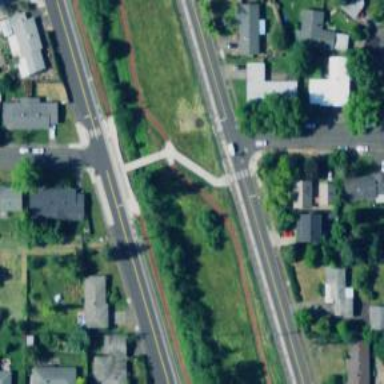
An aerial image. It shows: Cycleway.